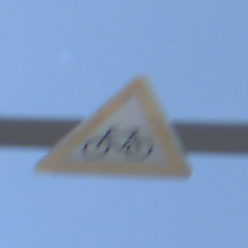
Verkehrszeichen: RadverkehrRechts
Umgebung: Outdoor, Nature
Tageszeit: MorningAfternoon
Wetter: PartlyCloudy
Licht: Natural
Jahreszeit: NotSpecified
Kontrast: HighContrast